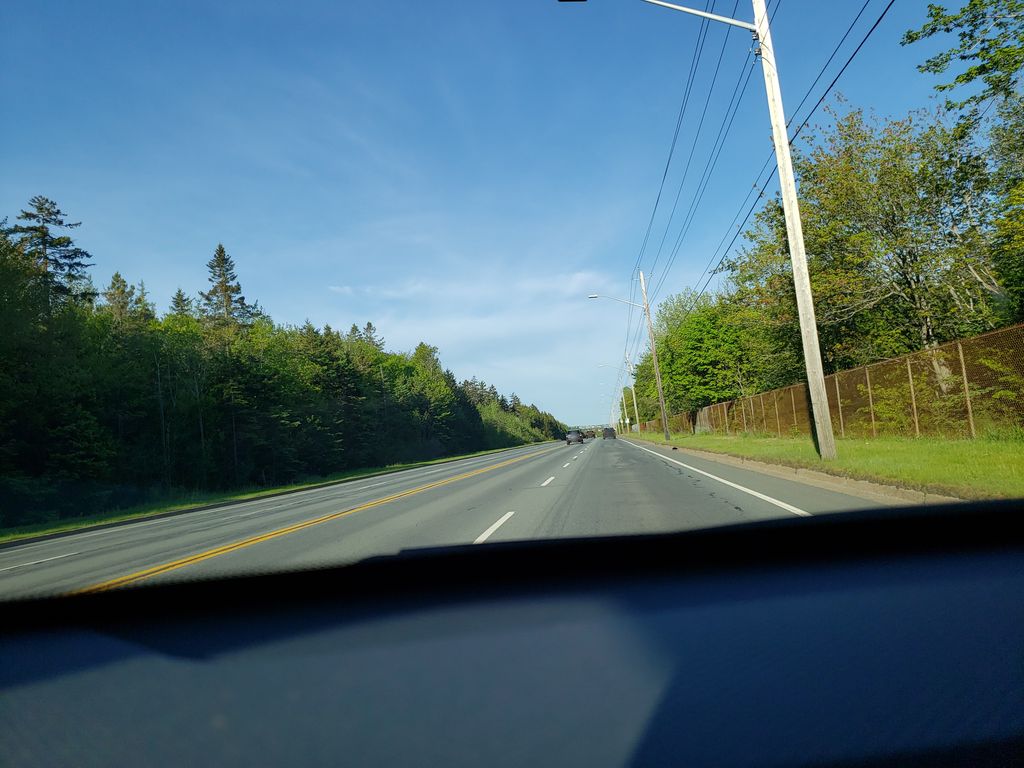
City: halifax